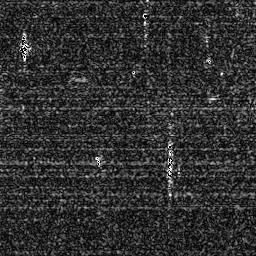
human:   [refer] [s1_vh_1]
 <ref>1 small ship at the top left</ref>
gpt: <box>[[5, 14, 13, 20, 0]]</box>